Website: apple
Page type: customer-info-address
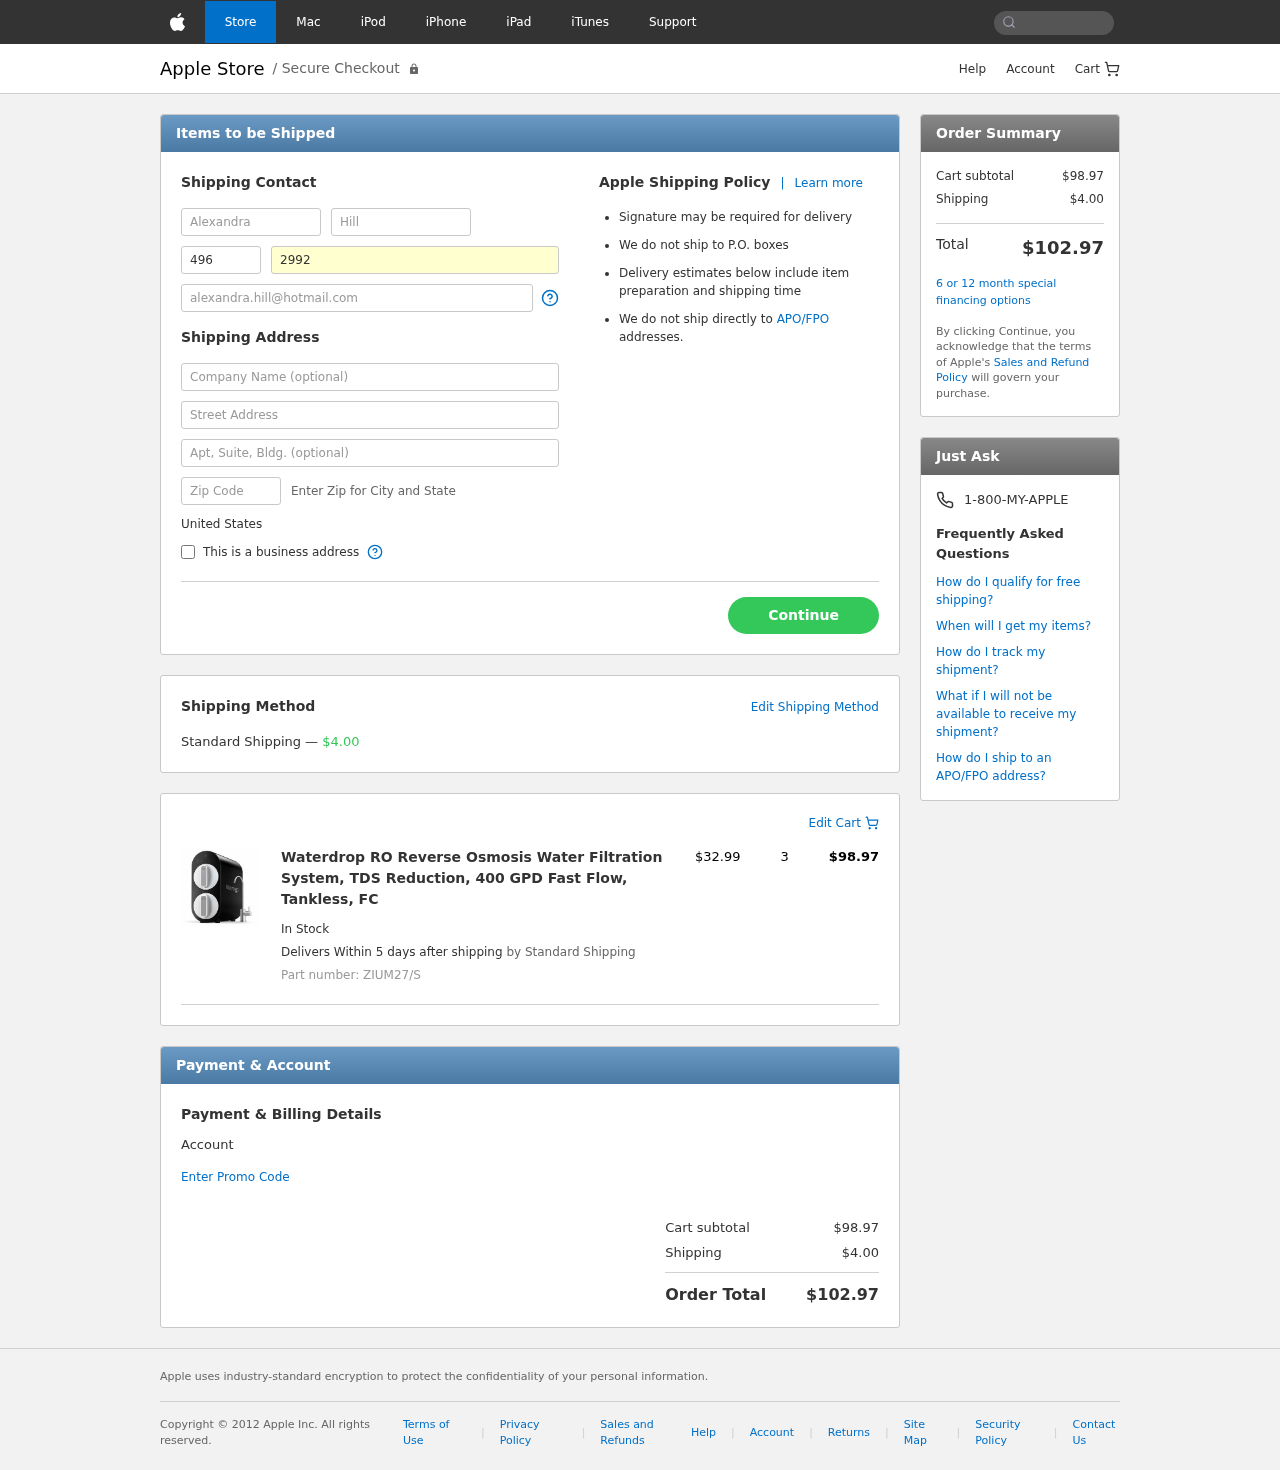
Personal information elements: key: PII_COUNTRY
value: United States
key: PII_FIRSTNAME
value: Alexandra
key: PII_LASTNAME
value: Hill
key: PII_PHONE_AREA
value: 496
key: PII_PHONE_LINE
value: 2992
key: PII_EMAIL
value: alexandra.hill@hotmail.com
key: PII_STREET
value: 547 Theresa Cliff
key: PII_POSTCODE
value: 41724
Product elements: key: PRODUCT1_NAME
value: Waterdrop RO Reverse Osmosis Water Filtration System, TDS Reduction, 400 GPD Fast Flow, Tankless, FC
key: PRODUCT1_PRICE
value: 32.99
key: PRODUCT1_QUANTITY
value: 3
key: PRODUCT1_SKU
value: ZIUM27/S
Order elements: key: ORDER_SHIPPING_COST
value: $4.00
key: ORDER_ITEM_TOTAL
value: $98.97
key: ORDER_SUBTOTAL
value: $98.97
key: ORDER_TOTAL
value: $102.97